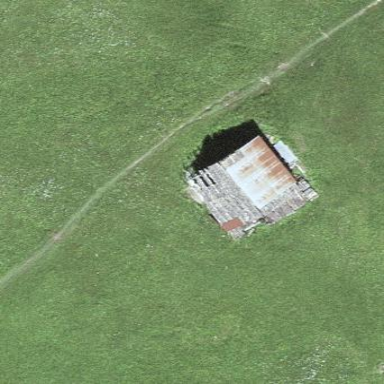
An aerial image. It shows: Rural barn.